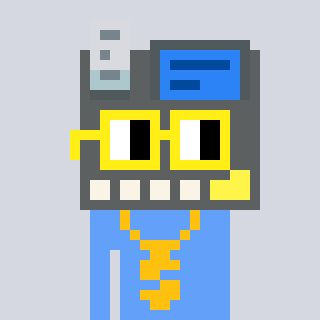
a pixel art character with square yellow glasses, a cash register-shaped head and a blue-colored body on a cool background